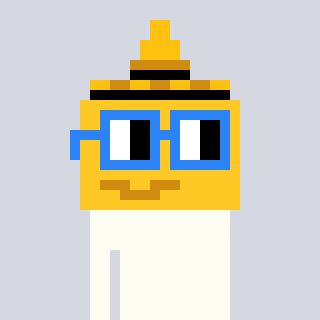
a pixel art character with square blue glasses, a mustard-shaped head and a magenta-colored body on a cool background